The plot is a time-scale (wavelet) decomposition of a bearing vibration signal. Based on the visible evidence, which condition applies: normal, inner_race, outer_race, ball?
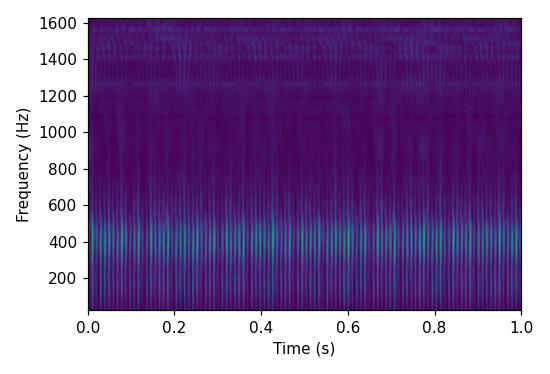
Answer: outer_race